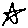
Label: star